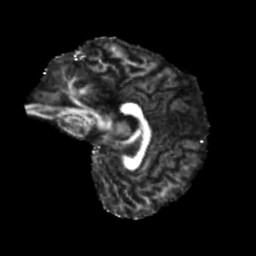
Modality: FA
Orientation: sagittal
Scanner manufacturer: siemens
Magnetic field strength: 3 T
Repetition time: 4 s
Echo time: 0.0594 s